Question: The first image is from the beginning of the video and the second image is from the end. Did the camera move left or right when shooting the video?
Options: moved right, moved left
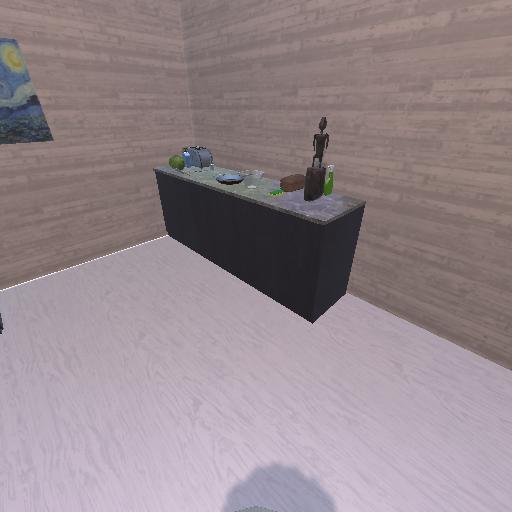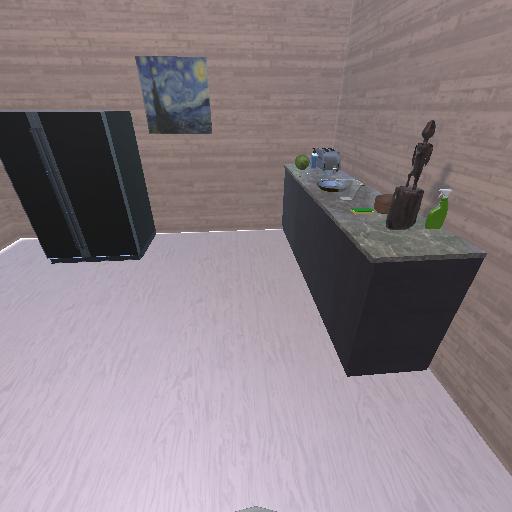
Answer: moved right